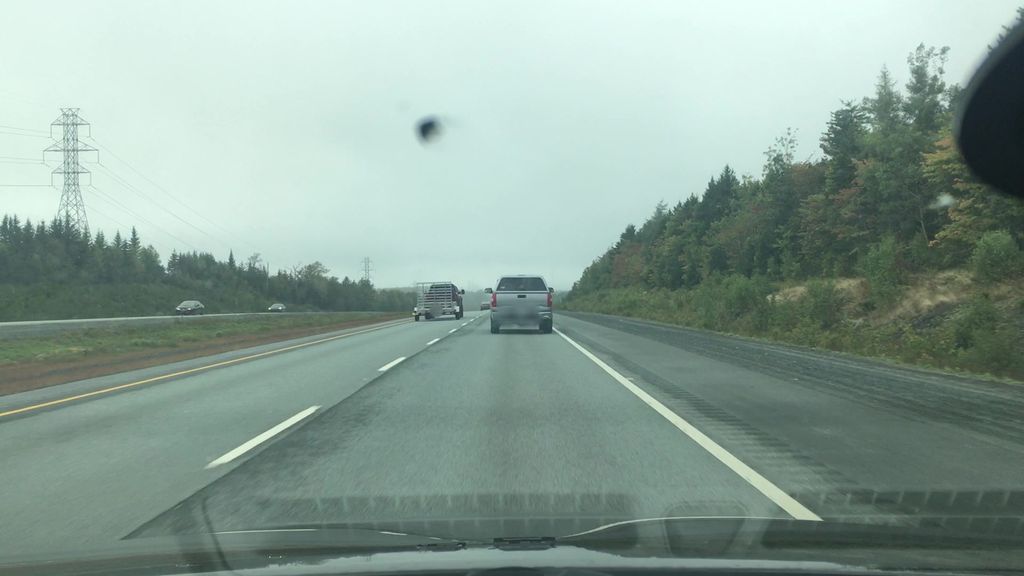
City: halifax